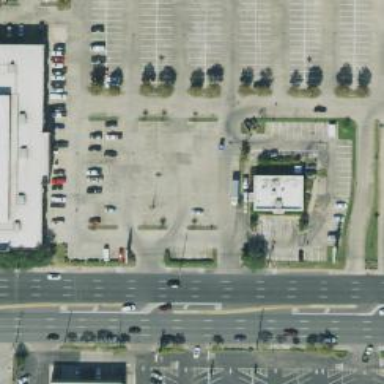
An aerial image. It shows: Parking space.